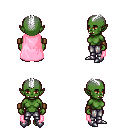
a pixel art fantasy rpg character, female body template, orc, green skin, pink cape, metal pants, white short mohawk hairstyle, leather bracers, metal boots, four views (front, back, left, right), 2x2 character sprite sheet, small pixel art, hard edges, no anti-aliasing